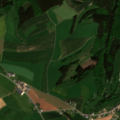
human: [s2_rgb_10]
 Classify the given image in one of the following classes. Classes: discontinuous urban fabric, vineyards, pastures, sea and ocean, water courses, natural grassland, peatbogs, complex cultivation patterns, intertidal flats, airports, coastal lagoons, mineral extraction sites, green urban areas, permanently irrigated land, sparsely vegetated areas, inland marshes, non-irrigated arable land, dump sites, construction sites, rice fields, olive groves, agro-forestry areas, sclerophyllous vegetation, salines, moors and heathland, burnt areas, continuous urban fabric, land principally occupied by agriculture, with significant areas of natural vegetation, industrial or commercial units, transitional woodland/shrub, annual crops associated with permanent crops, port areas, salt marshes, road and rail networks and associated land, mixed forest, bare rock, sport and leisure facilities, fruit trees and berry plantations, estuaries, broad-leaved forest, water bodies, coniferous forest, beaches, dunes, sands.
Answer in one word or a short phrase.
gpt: discontinuous urban fabric, non-irrigated arable land, pastures, complex cultivation patterns, broad-leaved forest